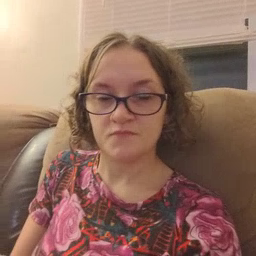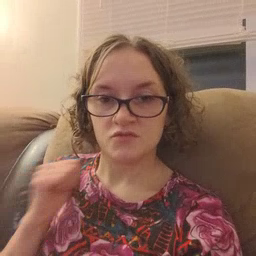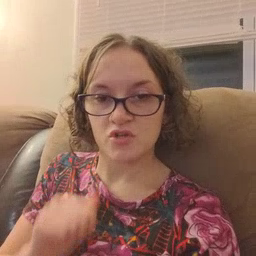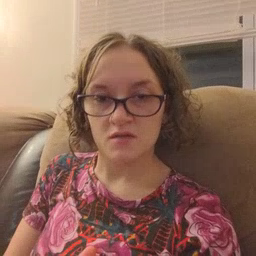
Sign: jacket